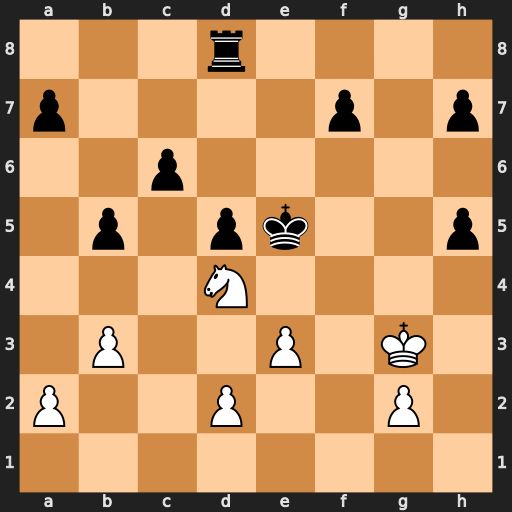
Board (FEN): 3r4/p4p1p/2p5/1p1pk2p/3N4/1P2P1K1/P2P2P1/8
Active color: w
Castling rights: -
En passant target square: -
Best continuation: Nxc6+ Ke4 Nxd8